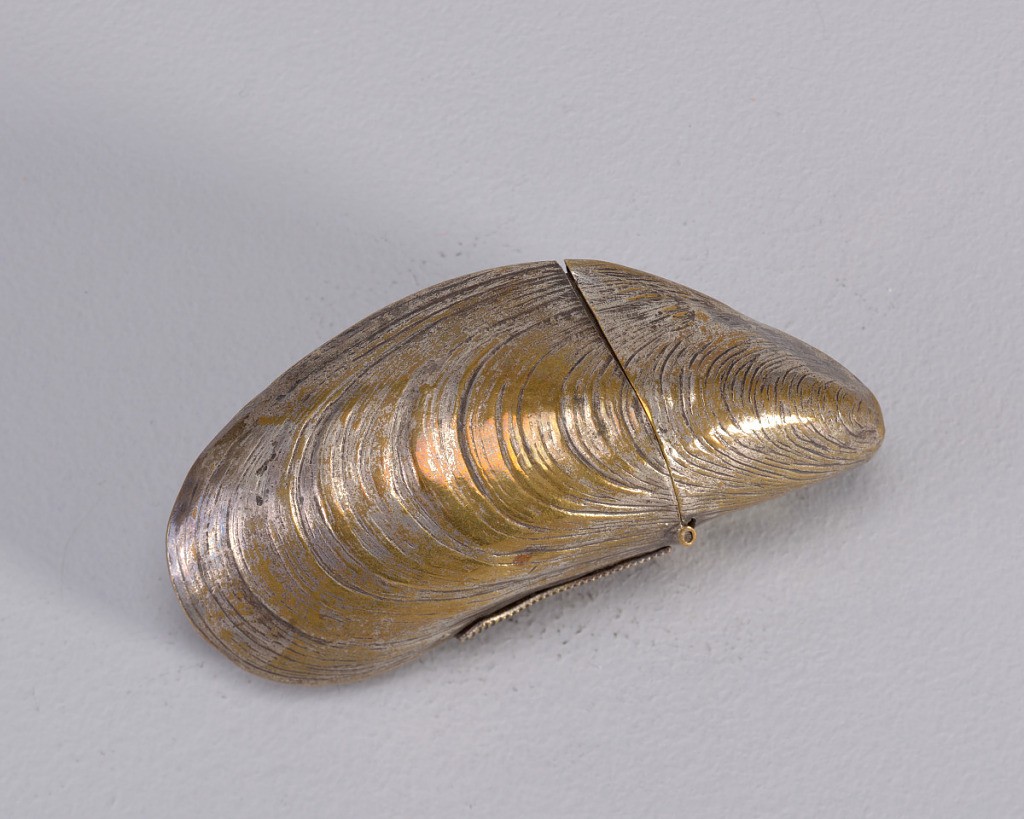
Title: Mussel Shell
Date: late 19th century
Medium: Plated brass
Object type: Matchsafe
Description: In the shape of a mussel shell, narrower end flips open, hinged on underside. Striker on underside.